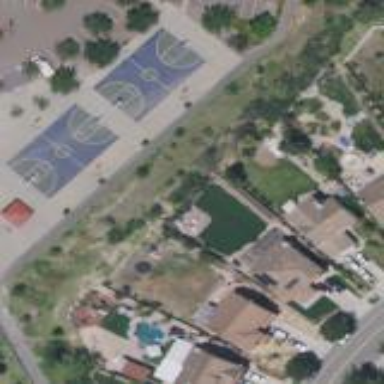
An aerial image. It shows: Basketball court with asphalt surface.